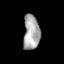
Tissue: skin
Cell type: T cells
Senescence score: 0.7157
Nuclear area (px): 556
Mean DAPI intensity: 168.495